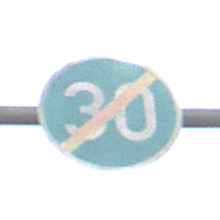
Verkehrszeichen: EndeMindestgeschwindigkeit
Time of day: Night
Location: Outdoor (Nature)
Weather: Overcast
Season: NotSpecified
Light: Artificial